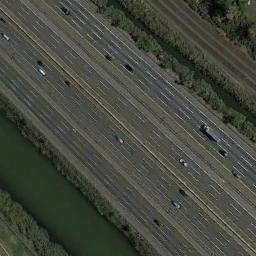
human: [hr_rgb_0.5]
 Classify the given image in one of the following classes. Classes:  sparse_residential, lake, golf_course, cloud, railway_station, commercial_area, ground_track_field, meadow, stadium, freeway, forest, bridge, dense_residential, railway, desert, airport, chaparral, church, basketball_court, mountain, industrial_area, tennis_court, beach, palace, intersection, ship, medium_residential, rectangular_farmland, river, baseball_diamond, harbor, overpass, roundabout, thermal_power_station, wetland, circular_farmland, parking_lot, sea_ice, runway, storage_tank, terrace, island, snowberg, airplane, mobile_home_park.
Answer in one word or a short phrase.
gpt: freeway